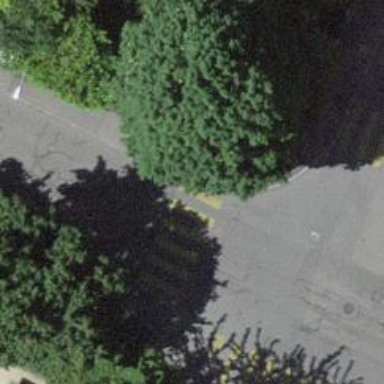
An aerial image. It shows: Marked road crossing.